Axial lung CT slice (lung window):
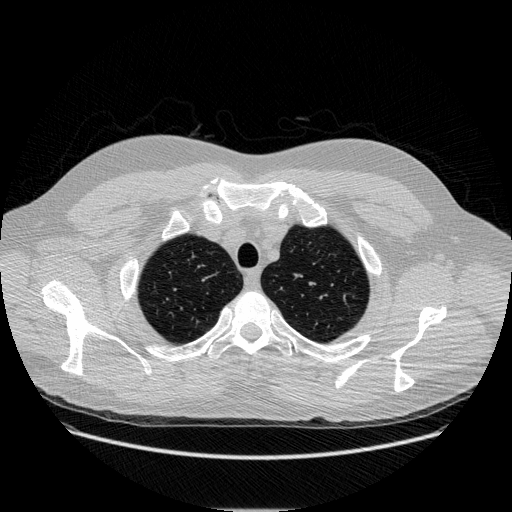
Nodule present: no